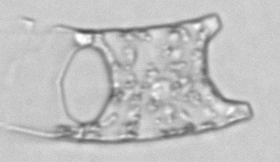
Label: Eucampia